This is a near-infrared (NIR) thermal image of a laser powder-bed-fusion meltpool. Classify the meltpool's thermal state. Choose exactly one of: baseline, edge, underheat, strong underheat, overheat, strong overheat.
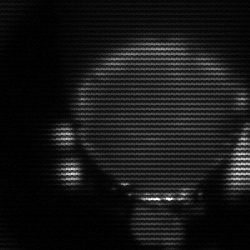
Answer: edge